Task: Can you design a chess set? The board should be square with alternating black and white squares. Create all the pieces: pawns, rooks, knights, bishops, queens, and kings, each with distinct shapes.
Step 2500:
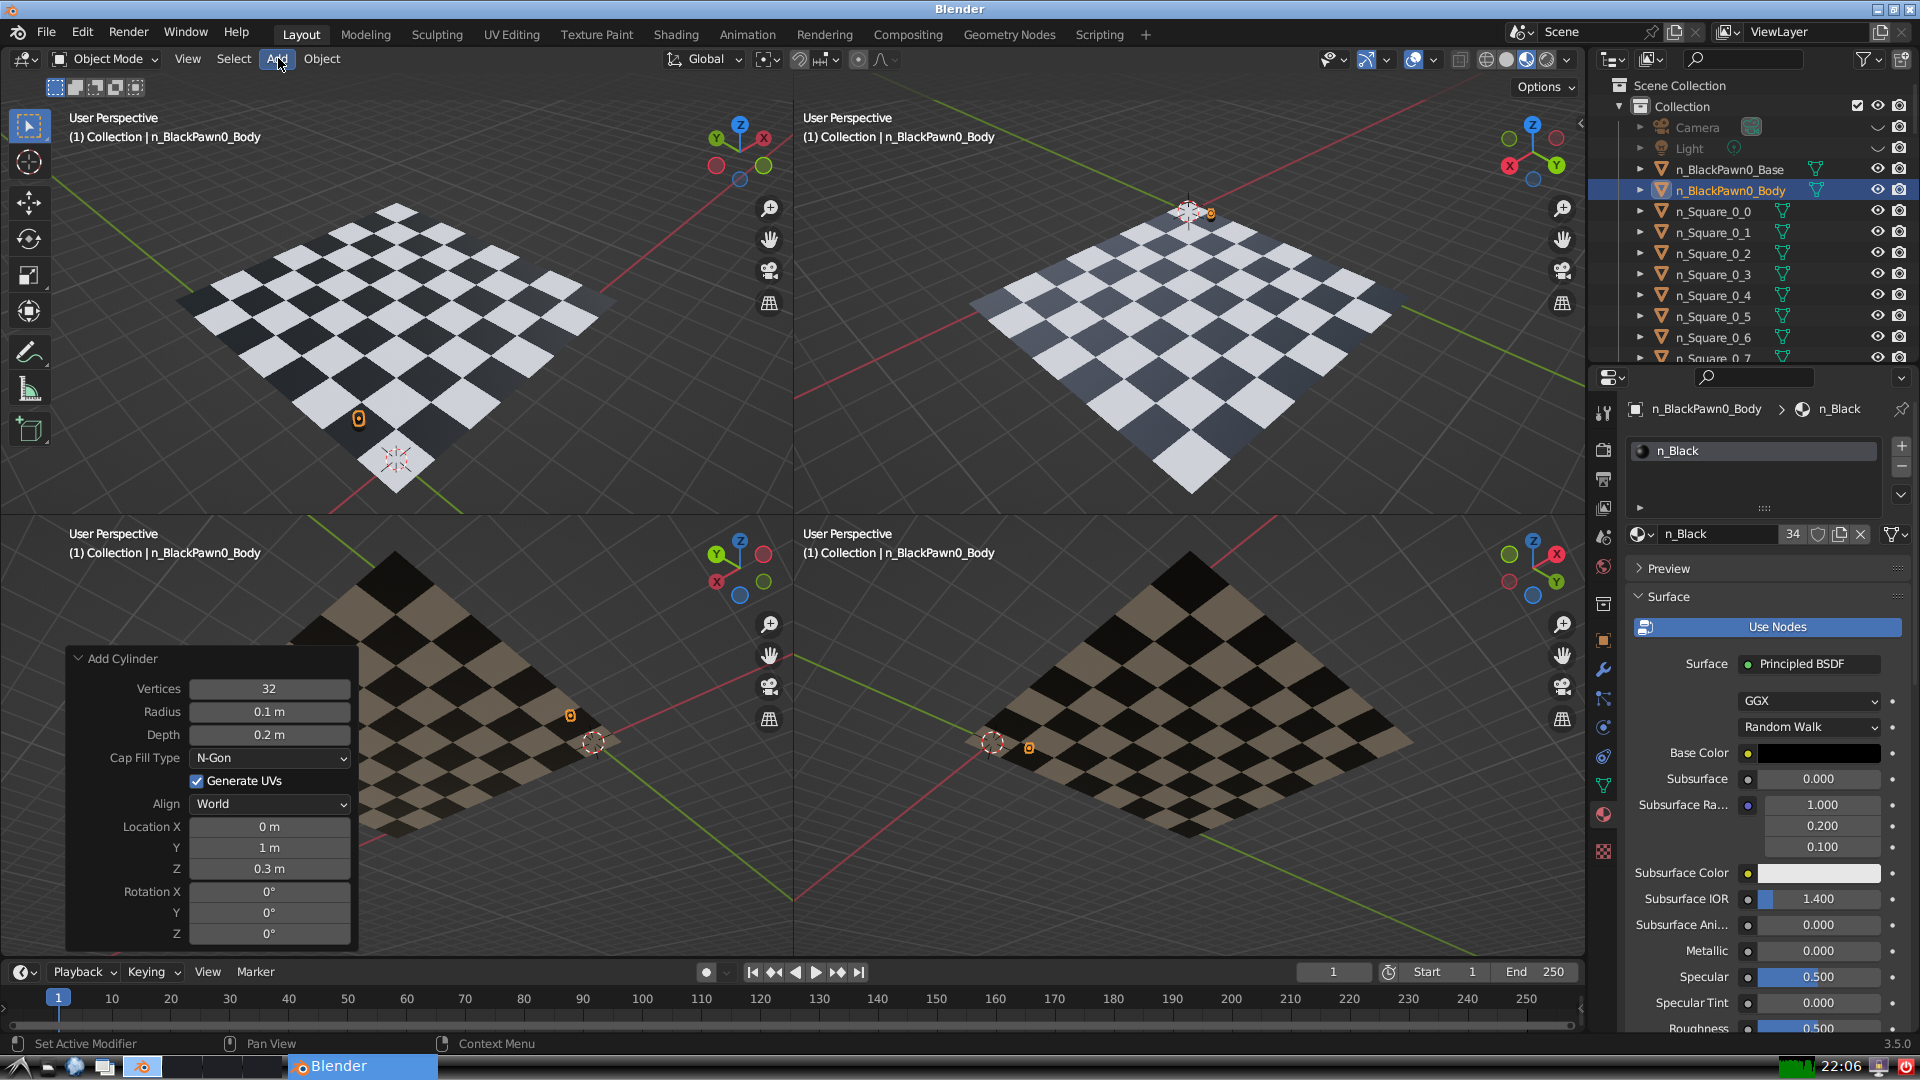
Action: click: no